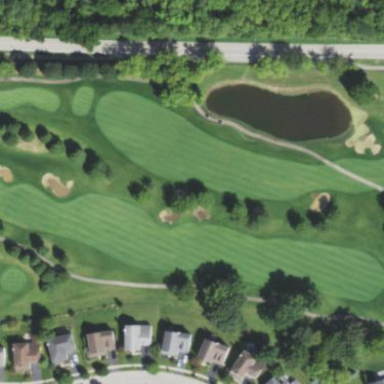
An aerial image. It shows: Grassy area designated as golf fairway.